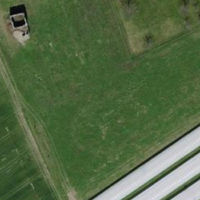
EUNIS habitat code: 52
Species observed at this site:
Phoenicurus ochruros
Larus michahellis